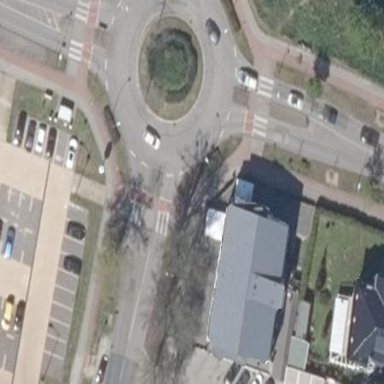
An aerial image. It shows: Asphalt road that is secondary route leading to roundabout.